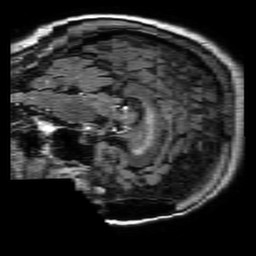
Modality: FLAIR
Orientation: sagittal
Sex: female
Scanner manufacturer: philips
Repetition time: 11 s
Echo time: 0.125 s